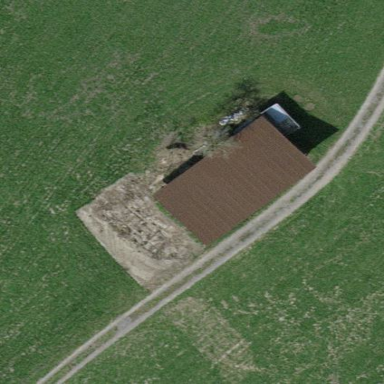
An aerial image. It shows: Shed.